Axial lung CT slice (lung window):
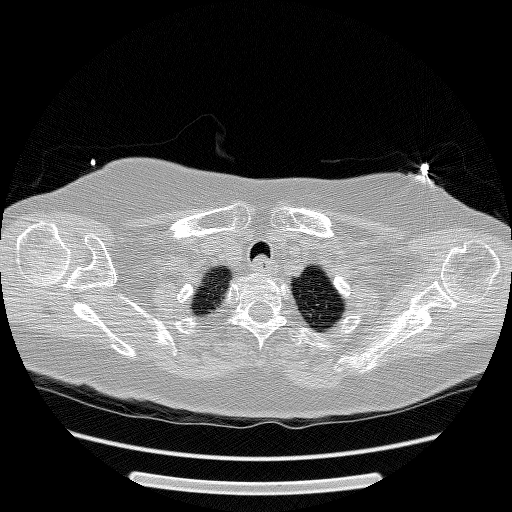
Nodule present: no